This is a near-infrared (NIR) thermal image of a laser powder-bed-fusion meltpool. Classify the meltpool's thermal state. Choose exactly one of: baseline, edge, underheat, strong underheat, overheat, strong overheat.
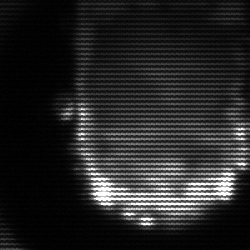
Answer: baseline